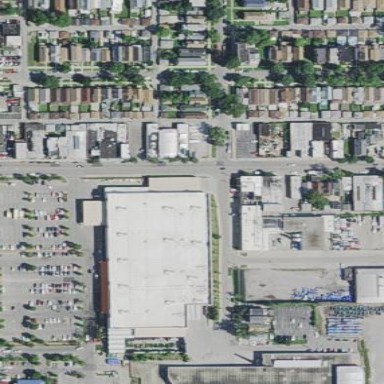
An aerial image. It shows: Retail building.